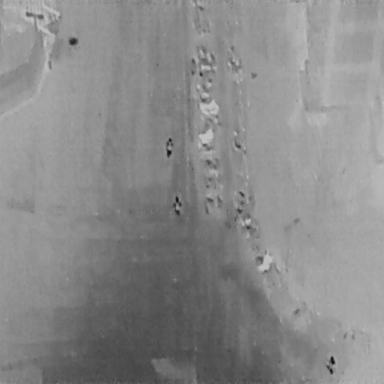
There are three People in the infrared image.